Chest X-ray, AP view. Patient: 51 years old, sex M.
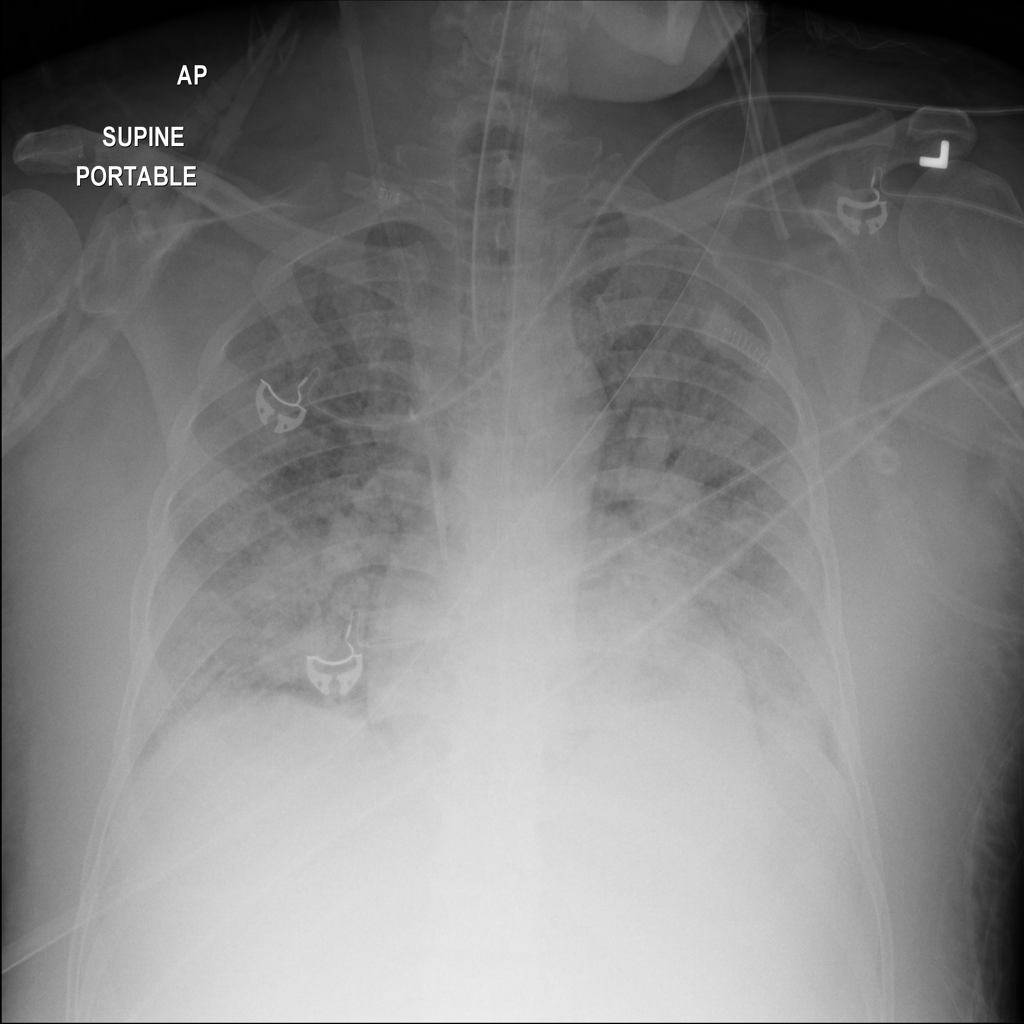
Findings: Mass